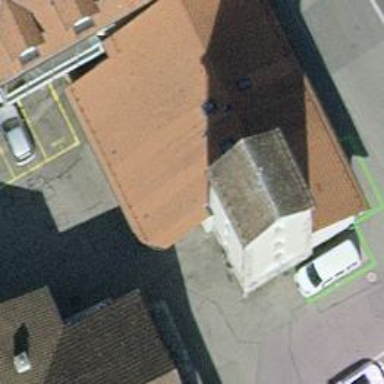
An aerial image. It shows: Office building with gabled roof.